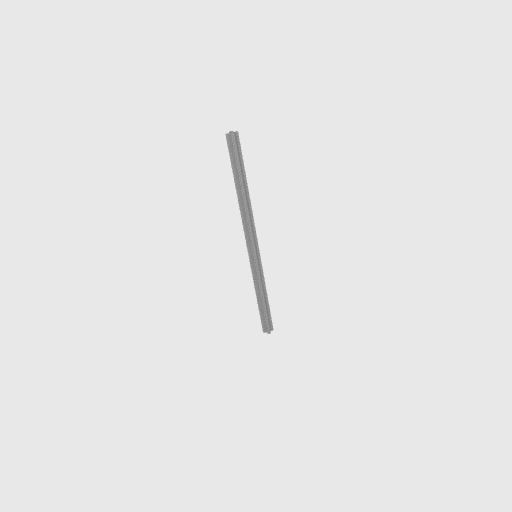
Part: OpenGoRAIL624